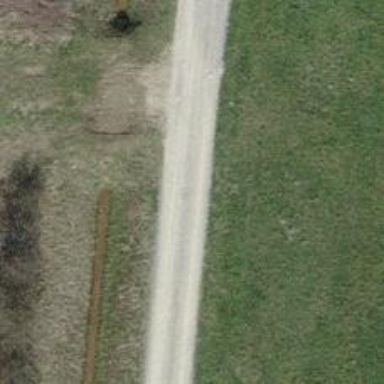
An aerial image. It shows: Track with compacted grade 2 surface.